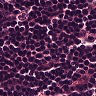
Metastatic tissue present: no